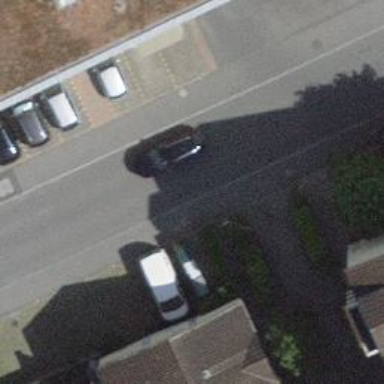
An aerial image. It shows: Sidewalk along the footway.